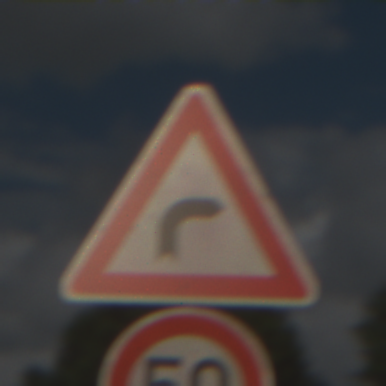
Verkehrszeichen: KurveRechts
Zusatzzeichen unten: Geschwindigkeit50
Umgebung: Outdoor, Nature
Tageszeit: Midday
Wetter: PartlyCloudy
Licht: Natural
Jahreszeit: NotSpecified
Kontrast: HighContrast